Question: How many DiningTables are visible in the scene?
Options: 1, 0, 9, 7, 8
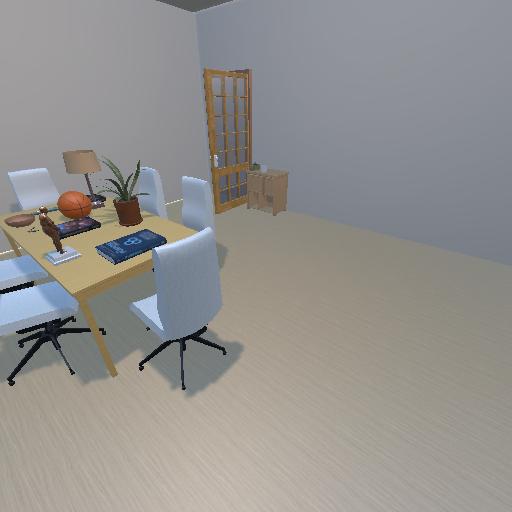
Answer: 1